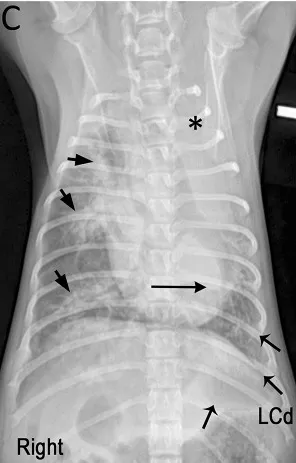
Marked mixed pulmonary pattern with diffuse radiographic lesions in a 7-month-old Miniature Poodle presented with respiratory decompensation while receiving appropriate antimicrobials. Left lateral radiographic projections showing bilateral diffuse lesions characterized by marked diffuse small airway thickening (white arrow), peribronchial cuffing and multifocal alveolar pattern (*) with air bronchograms (arrowheads). Incidentally, intra-thoracic tracheal luminal diameter (doubleheaded arrows) varied on average 28% between both lateral projections suggesting dynamic tracheal collapse. The tracheal bifurcation and principal bronchus were narrowed on the left lateral projection.
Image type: radiology (x_ray)